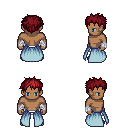
a pixel art fantasy rpg character, male body template, human, dark skin, overskirt, white pants, brunette bedhead hairstyle, white cloth bandages, four views (front, back, left, right), 2x2 character sprite sheet, small pixel art, hard edges, no anti-aliasing